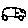
Label: car